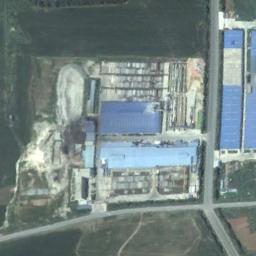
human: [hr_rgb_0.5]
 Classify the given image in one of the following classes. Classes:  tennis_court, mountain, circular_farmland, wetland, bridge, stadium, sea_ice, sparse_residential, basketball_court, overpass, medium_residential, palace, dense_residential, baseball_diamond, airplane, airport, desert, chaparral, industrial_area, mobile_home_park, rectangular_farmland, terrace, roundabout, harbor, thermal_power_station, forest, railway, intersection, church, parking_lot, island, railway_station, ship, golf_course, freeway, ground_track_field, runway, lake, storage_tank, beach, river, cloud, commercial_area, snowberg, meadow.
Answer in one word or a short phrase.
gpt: industrial_area